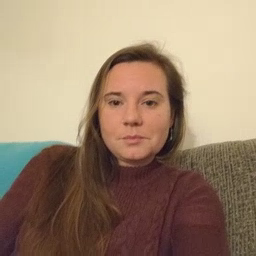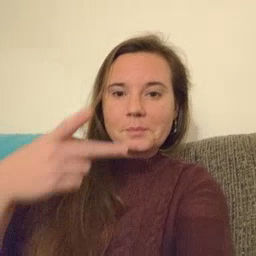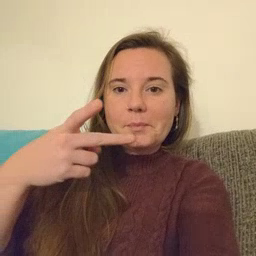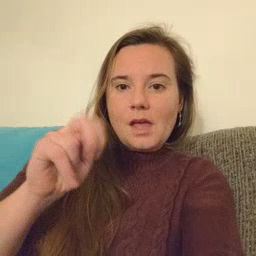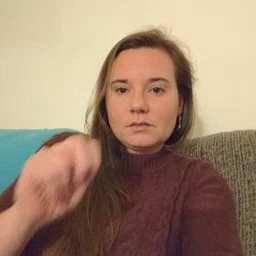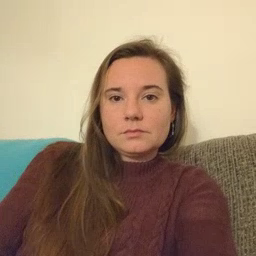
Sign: pen